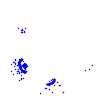
Particle: electron